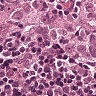
Metastatic tissue present: yes